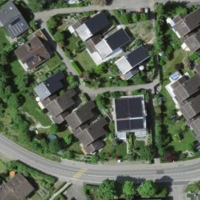
EUNIS habitat code: 54
Species observed at this site:
Daucus carota